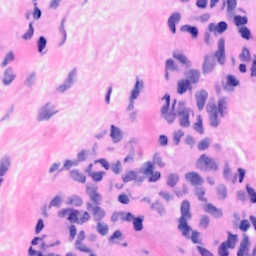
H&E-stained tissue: Breast